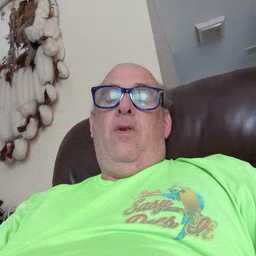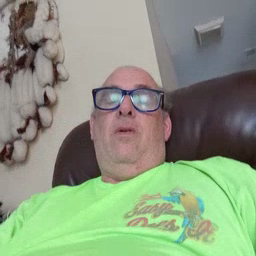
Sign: now